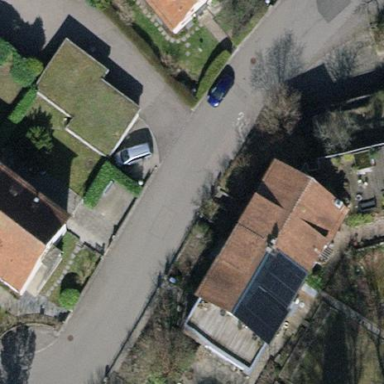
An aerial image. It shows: Building with tile roof.